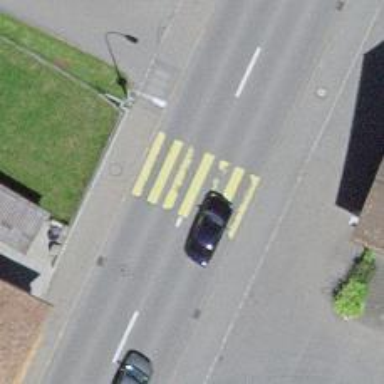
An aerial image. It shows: Marked crossing on the road.